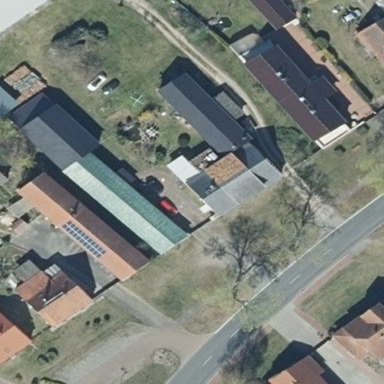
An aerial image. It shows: Gabled building with roof oriented along its structure.